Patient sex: F
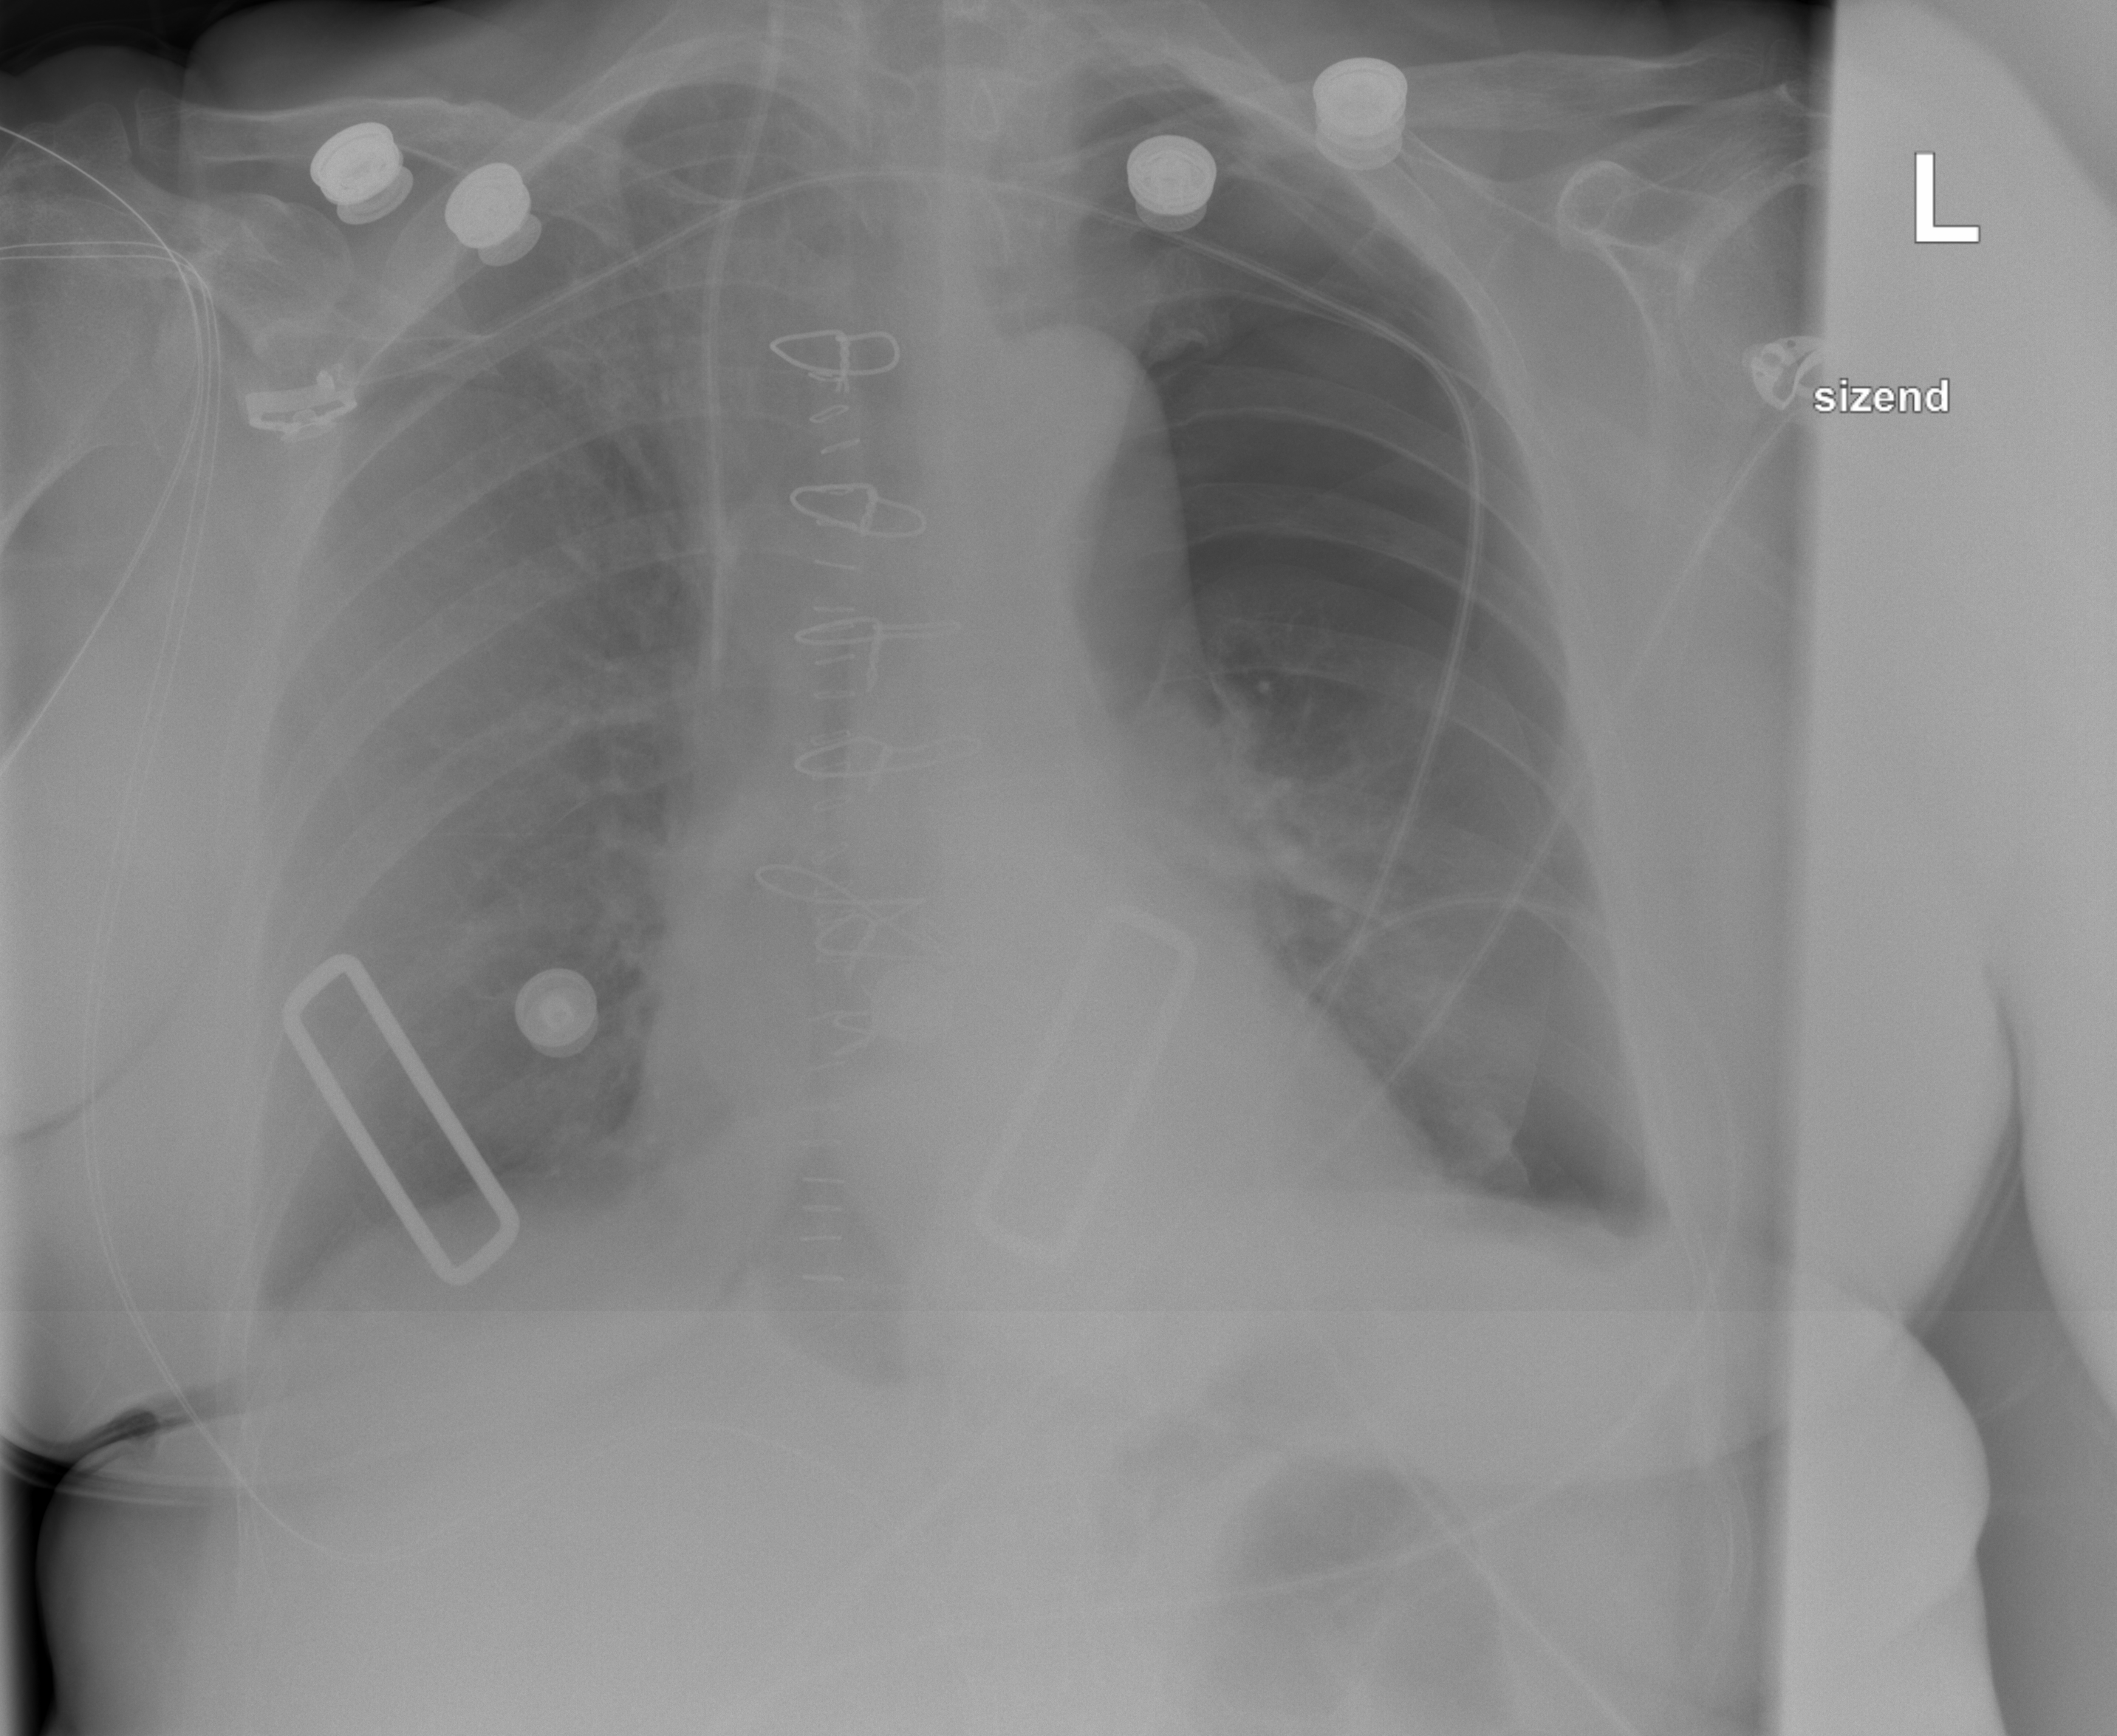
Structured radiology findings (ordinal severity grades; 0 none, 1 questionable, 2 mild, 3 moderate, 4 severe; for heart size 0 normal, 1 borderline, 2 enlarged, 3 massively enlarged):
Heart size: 0
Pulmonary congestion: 0
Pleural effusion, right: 0
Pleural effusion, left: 2
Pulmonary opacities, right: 0
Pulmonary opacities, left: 0
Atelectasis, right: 0
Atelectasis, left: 2